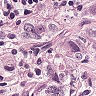
Metastatic tissue present: yes